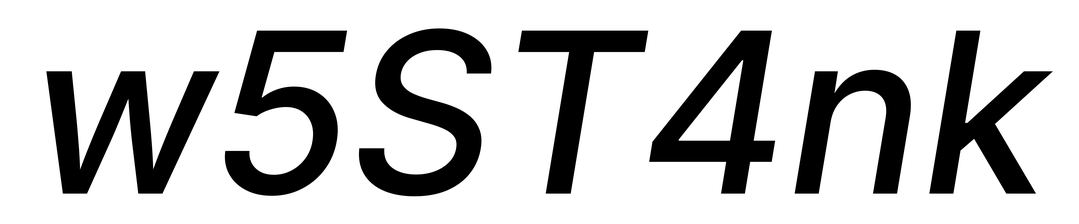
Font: Inter-Italic_Medium_Italic